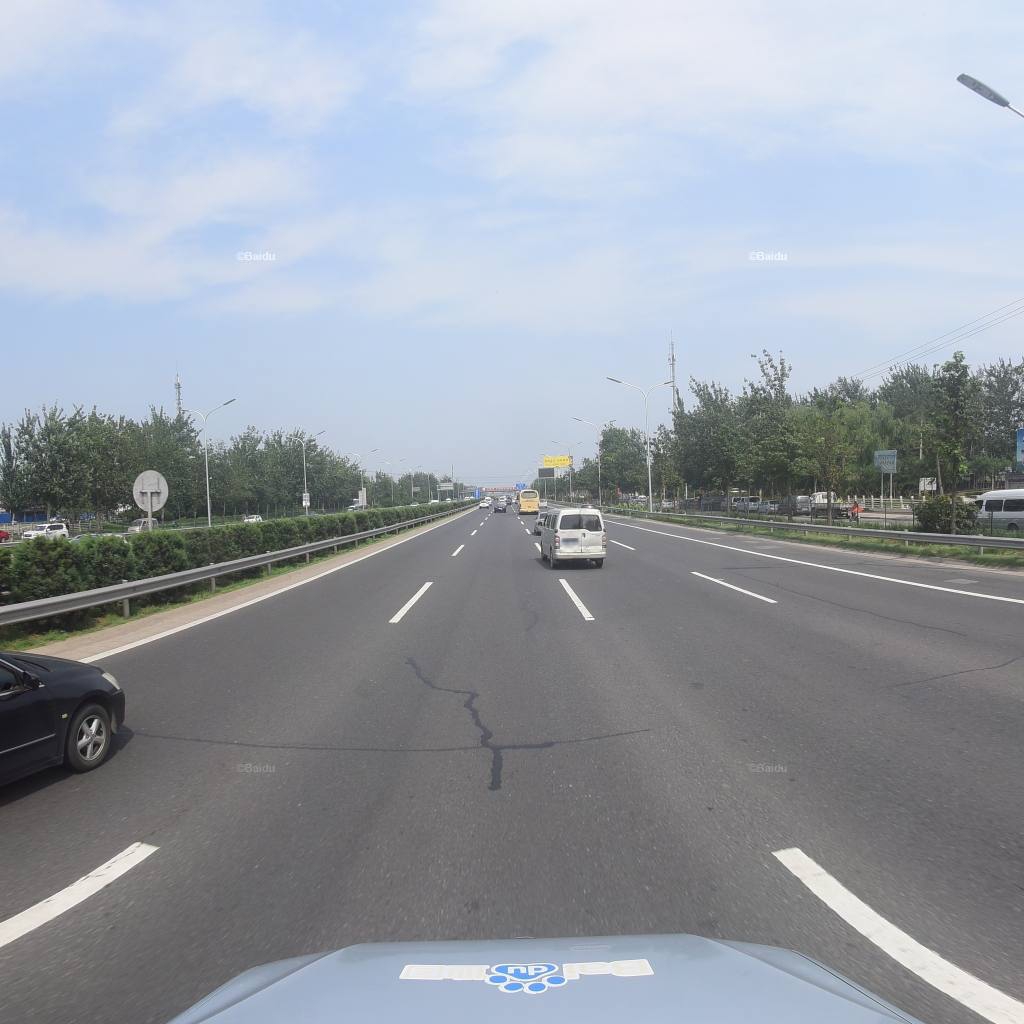
Region: Fengtai
Road damage annotations: transverse patch, longitudinal patch, longitudinal patch, transverse patch, longitudinal patch